Question: I use rmarkdown for my intro to data science class. I recently lost a lot of points for formatting on a few homework assignments.
1. I would like to know if there is a way of getting rid of the "attaching" packages output when knitting to .pdf?
I have attached an image of the output and some formatting issues to this post.

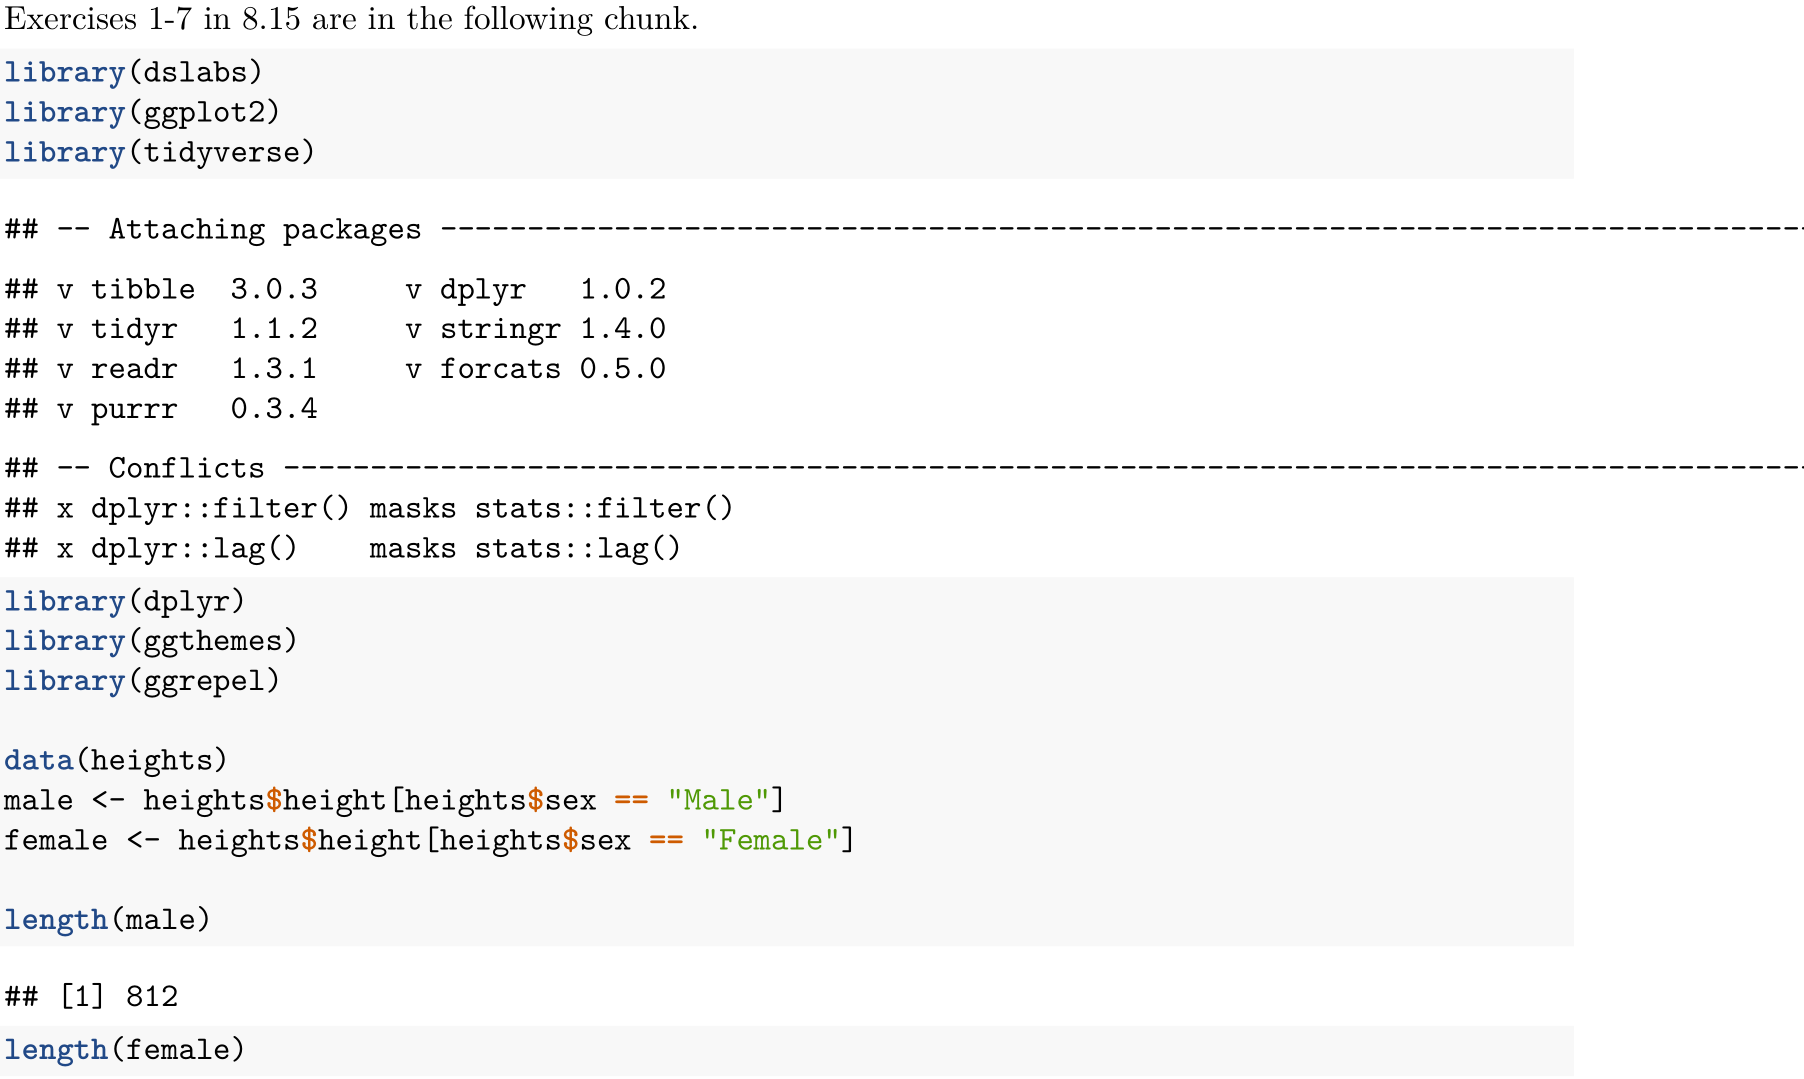
Answer: Either in code:
'knitr::opts_chunk$set(echo = FALSE, warning = FALSE, message = FALSE)'
or in Rmarkdown format:
'#+ echo = FALSE, warning = FALSE, message = FALSE'
Look it up in <URL>, it's a good exercise.
You can also try to silence R itself:
'''
debug.code <- FALSE # try TRUE to see the difference
options(warn = ifelse(debug.code, 1, -1), verbose = debug.code)
'''